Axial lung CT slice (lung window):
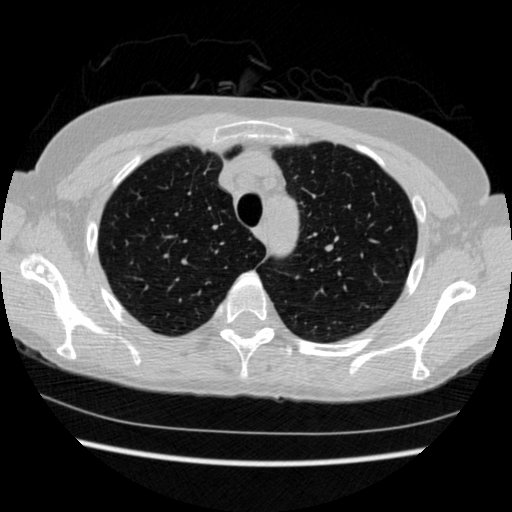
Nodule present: no